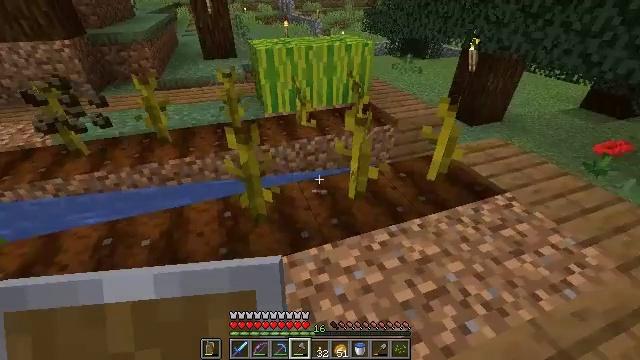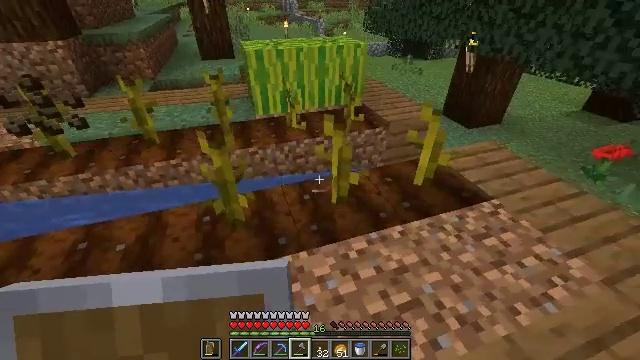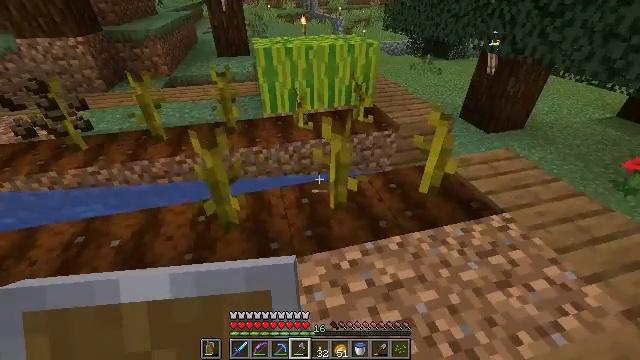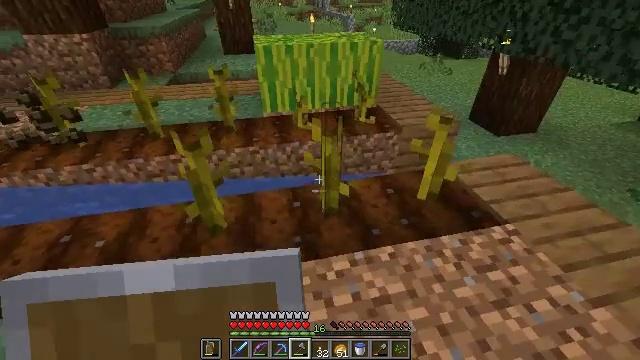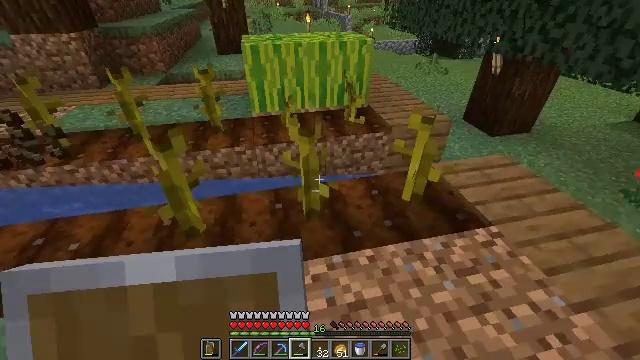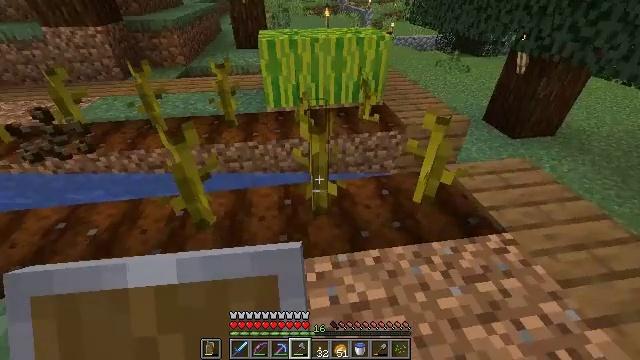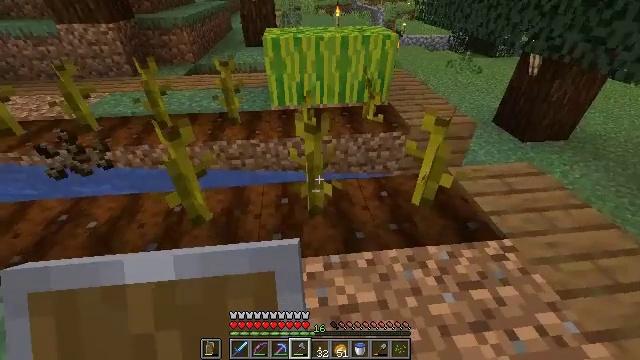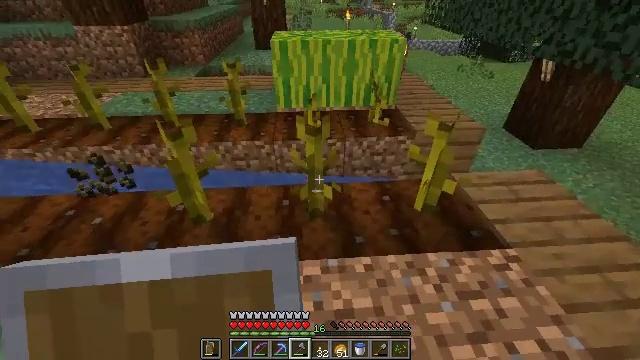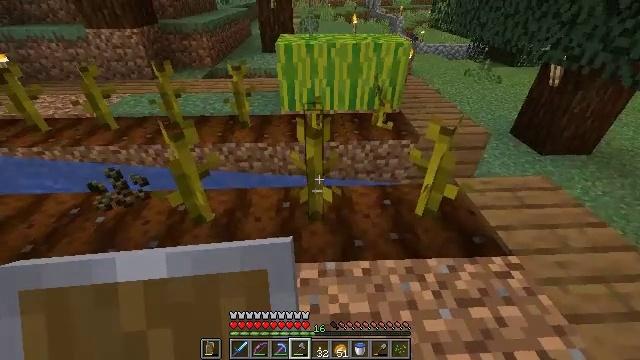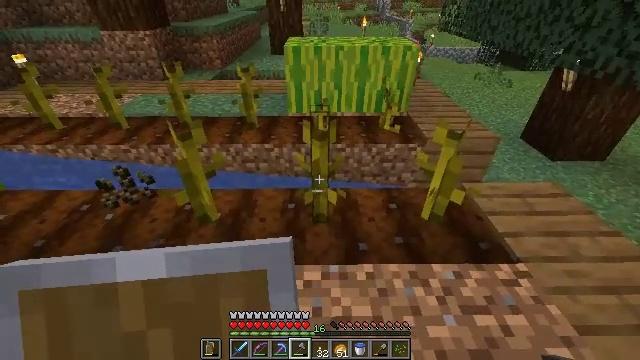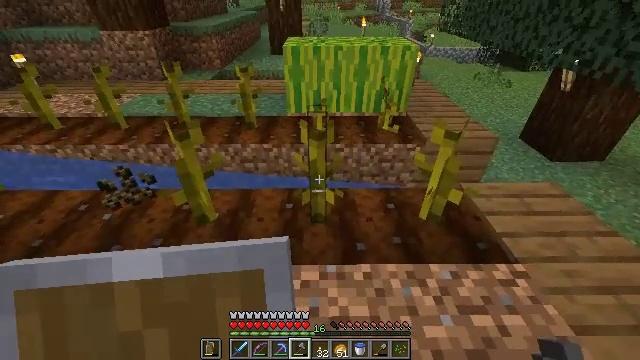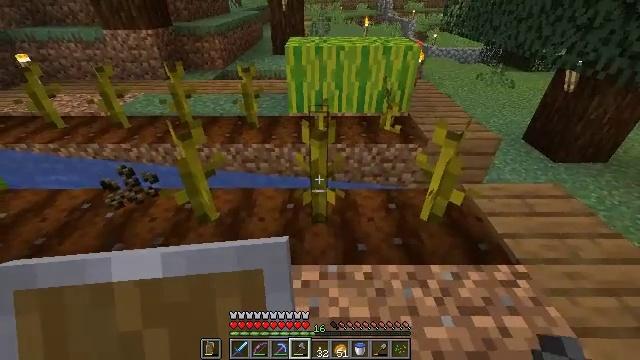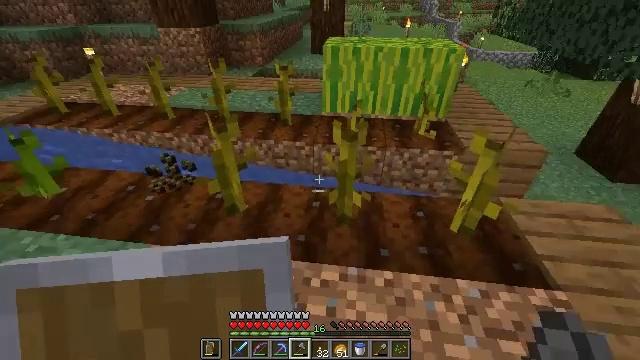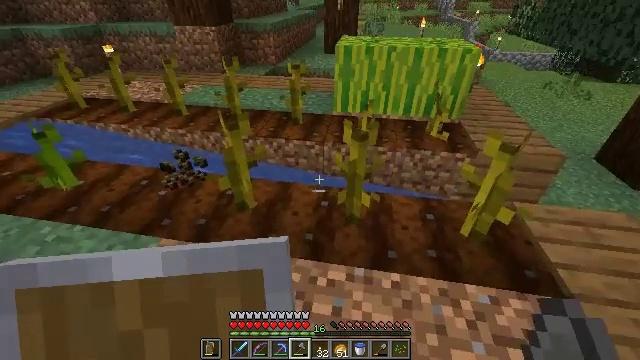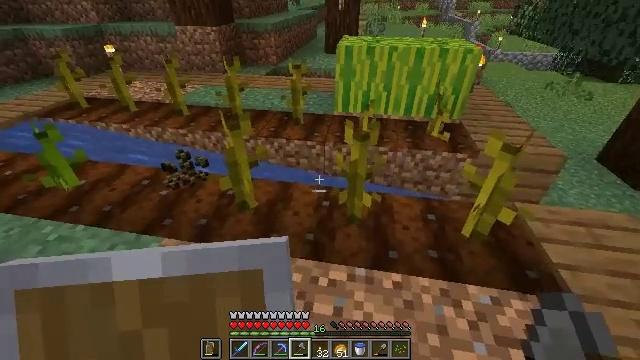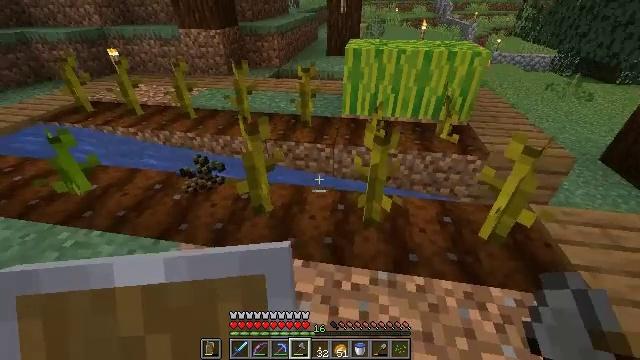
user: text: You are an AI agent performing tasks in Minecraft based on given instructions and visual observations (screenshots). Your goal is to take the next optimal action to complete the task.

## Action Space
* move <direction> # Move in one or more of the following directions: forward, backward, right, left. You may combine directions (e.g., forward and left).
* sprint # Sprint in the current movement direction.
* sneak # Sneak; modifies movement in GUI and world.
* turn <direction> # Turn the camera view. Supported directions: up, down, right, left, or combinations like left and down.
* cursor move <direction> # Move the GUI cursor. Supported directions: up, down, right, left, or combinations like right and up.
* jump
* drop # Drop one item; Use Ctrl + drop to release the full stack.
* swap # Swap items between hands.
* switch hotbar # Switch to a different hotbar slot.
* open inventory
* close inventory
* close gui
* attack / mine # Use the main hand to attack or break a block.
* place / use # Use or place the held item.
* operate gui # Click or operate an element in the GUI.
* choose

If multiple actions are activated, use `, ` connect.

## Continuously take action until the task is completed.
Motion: motion action
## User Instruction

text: Clear the melon stem from the farmland.
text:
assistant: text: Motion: move forward and move right, turn left
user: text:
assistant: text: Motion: move forward and move right, turn left
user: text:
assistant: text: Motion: move forward and move right, turn left
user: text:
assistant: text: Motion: move right
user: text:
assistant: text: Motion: turn left
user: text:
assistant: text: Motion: turn left
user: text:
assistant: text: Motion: turn left
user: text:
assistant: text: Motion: turn left
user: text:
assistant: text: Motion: turn left
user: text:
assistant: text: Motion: no_op
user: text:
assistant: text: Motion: no_op
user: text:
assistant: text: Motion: turn left
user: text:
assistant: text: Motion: turn left
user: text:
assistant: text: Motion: move left
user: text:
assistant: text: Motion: move left
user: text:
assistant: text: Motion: move left, turn right
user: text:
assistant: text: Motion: no_op
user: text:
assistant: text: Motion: no_op
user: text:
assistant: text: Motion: no_op
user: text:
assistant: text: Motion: no_op
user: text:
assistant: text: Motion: move forward
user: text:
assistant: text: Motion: move forward and move left, turn right
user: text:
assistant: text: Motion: move forward and move left, turn right and down
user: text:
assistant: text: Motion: move forward and move left, turn right
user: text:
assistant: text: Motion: move forward and move left, turn right
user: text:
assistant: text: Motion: move forward and move left, turn right and down
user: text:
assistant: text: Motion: turn right and down
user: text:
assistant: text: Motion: move right, turn right
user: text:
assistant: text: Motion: move back and move right
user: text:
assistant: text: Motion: move back and move right, turn left